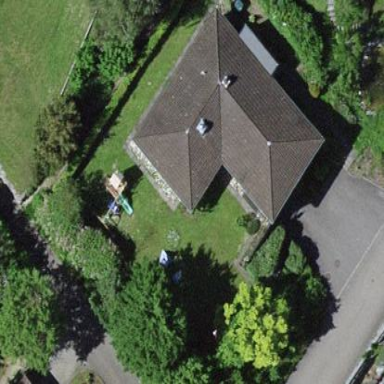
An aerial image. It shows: Simple house.